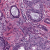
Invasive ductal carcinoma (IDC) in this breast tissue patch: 1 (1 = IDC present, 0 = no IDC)